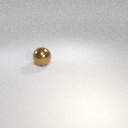
large brown metal sphere